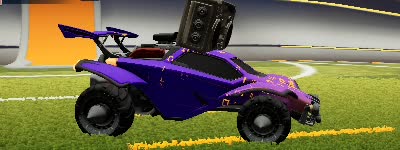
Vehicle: octane